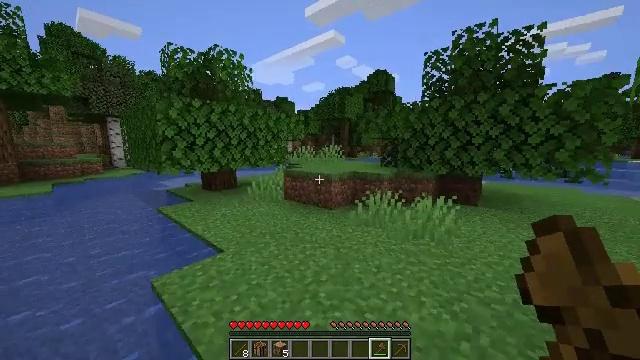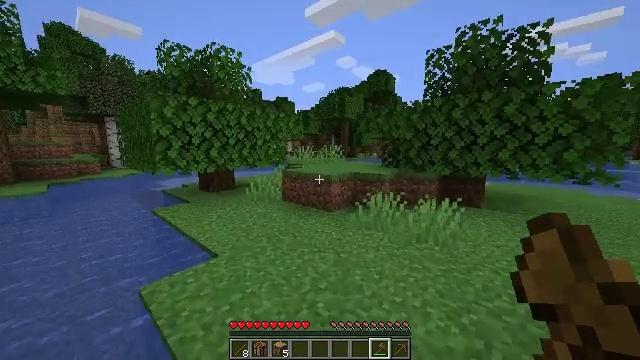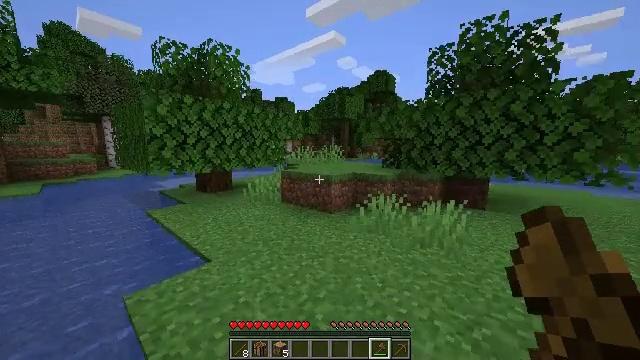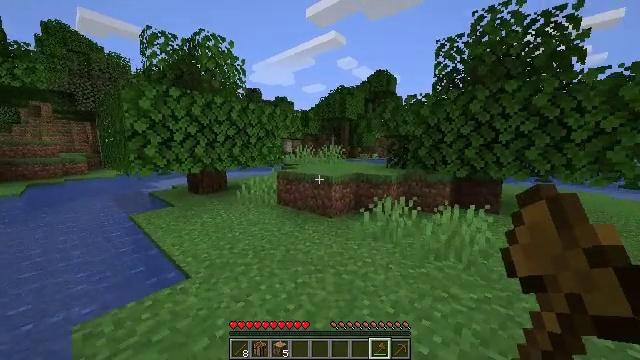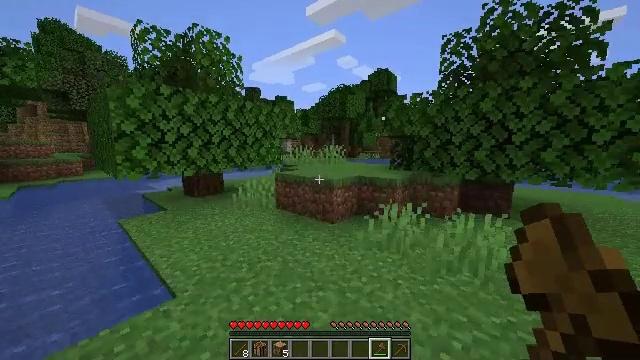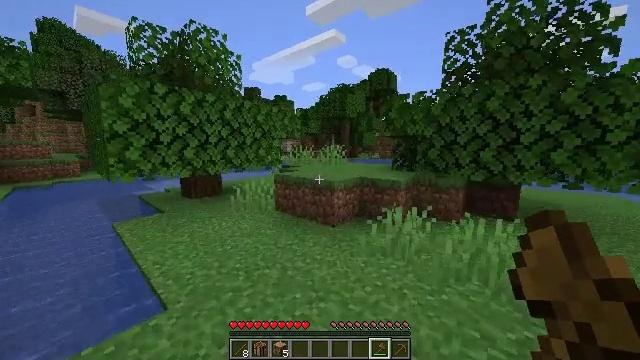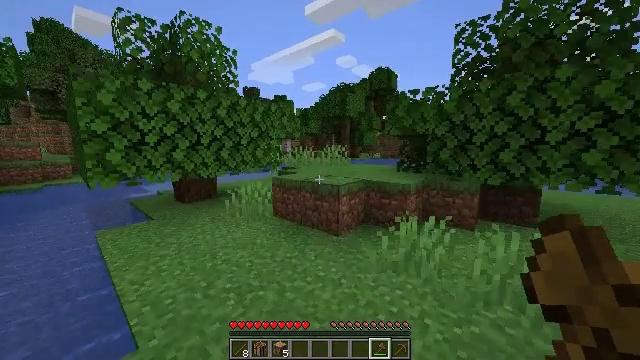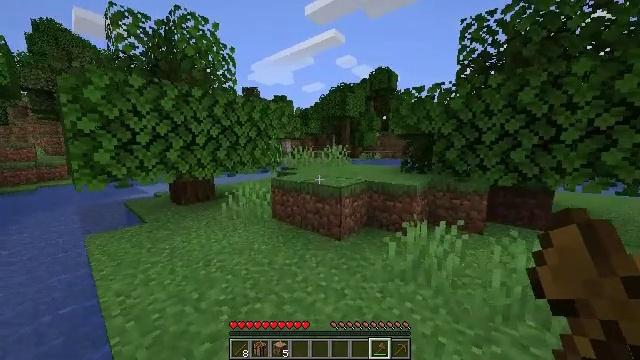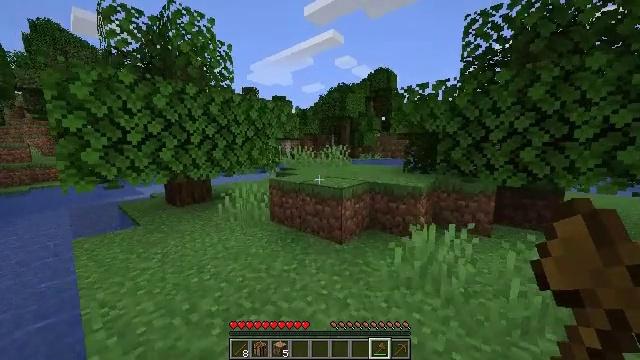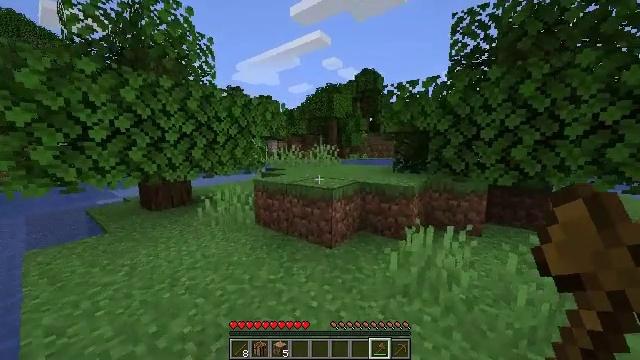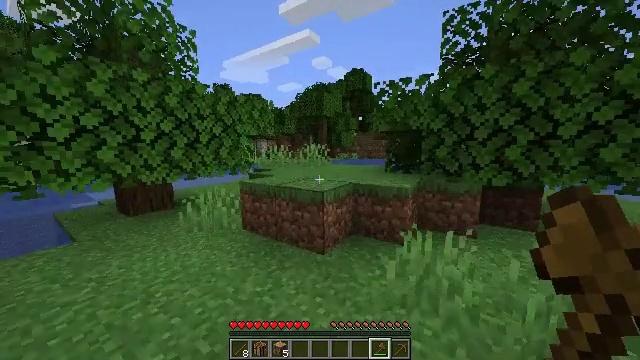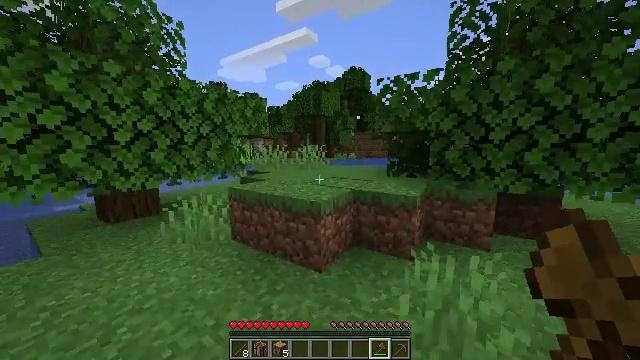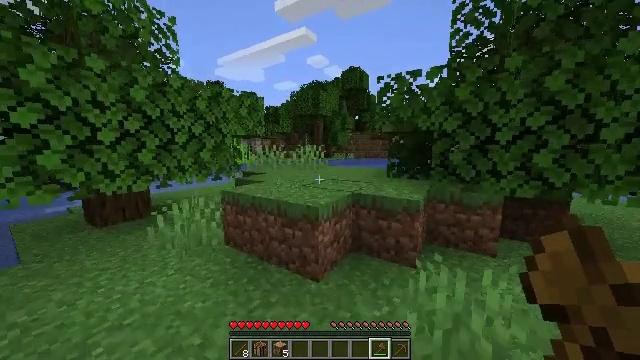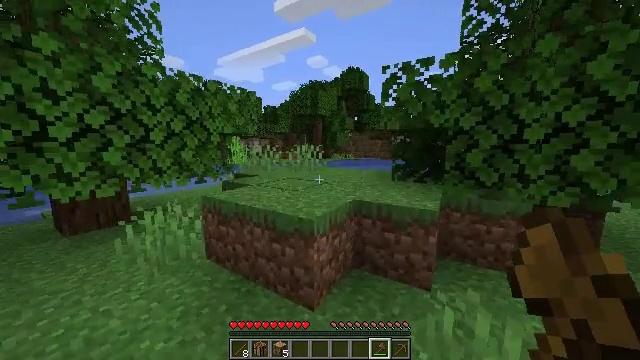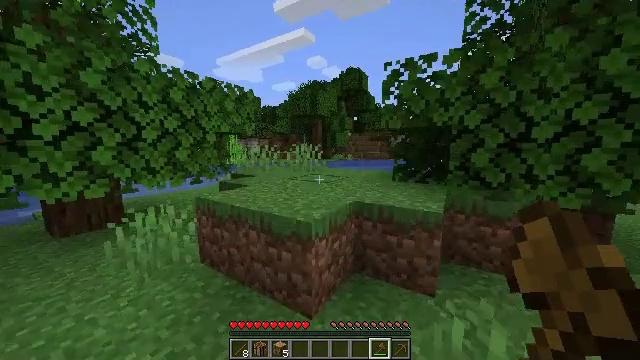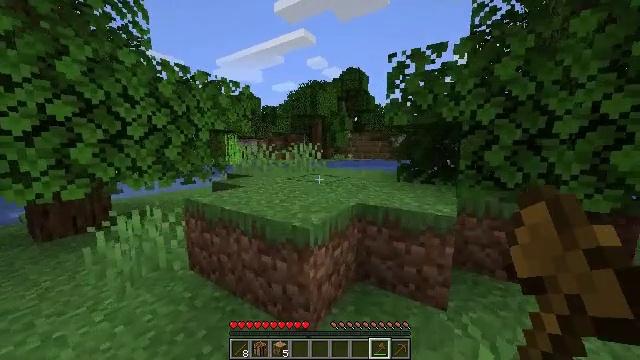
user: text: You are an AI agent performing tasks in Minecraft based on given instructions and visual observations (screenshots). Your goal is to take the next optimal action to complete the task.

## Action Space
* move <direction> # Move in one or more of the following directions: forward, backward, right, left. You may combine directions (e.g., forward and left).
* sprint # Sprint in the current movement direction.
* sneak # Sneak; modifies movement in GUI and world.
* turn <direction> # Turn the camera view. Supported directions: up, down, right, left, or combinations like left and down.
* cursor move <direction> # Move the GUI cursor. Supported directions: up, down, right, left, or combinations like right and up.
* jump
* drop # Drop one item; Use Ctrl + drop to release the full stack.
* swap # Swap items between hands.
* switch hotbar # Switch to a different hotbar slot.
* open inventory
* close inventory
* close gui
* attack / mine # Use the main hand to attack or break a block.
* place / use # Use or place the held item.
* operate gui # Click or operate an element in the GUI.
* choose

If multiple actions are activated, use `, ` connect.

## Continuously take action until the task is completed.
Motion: motion action
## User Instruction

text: Break the block to gather lily of the valley.
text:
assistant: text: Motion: move forward
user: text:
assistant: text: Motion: move forward
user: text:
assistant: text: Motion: move forward
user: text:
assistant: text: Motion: move forward
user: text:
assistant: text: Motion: move forward
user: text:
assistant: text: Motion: move forward
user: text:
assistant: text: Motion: move forward
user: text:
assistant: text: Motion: move forward
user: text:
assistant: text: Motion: move forward, turn right
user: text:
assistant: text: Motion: move forward, turn right
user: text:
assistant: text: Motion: move forward
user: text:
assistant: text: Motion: move forward
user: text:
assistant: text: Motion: move forward
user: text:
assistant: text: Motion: move forward
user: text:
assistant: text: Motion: move forward
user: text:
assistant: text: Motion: move forward, jump
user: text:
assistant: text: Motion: move forward, jump
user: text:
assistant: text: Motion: move forward, jump
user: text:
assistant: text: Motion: move forward
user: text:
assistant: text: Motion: move forward
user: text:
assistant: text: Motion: move forward
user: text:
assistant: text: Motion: move forward
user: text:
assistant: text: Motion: move forward
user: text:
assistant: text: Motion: move forward
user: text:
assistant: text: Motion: move forward
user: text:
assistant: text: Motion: move forward
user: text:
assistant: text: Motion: move forward
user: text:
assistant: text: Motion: move forward
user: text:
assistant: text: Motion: move forward, turn right
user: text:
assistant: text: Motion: move forward, turn right